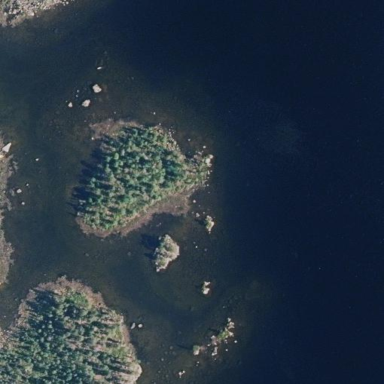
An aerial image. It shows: Islet.